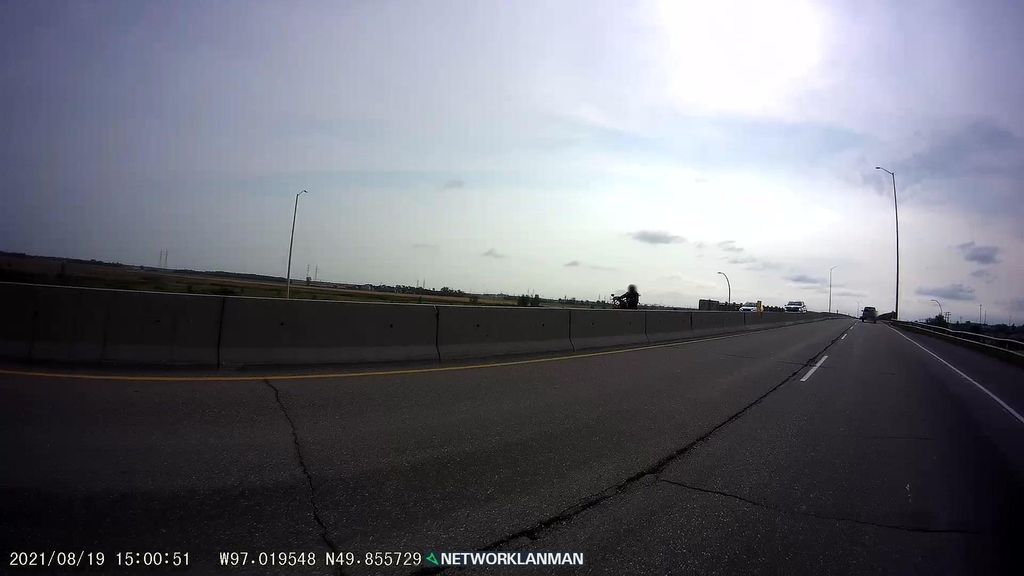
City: winnipeg